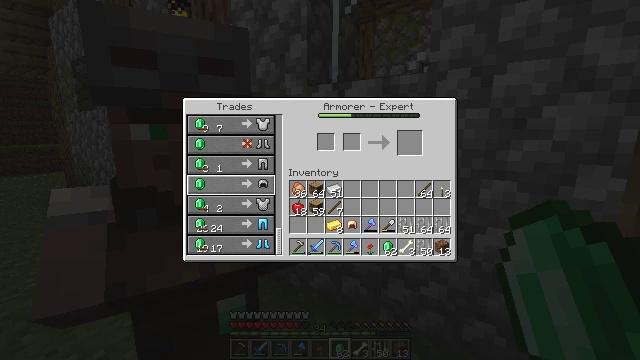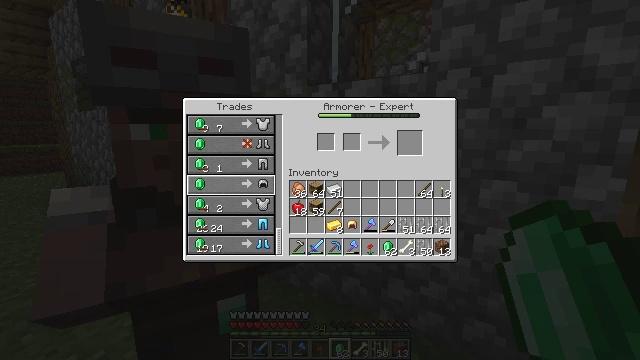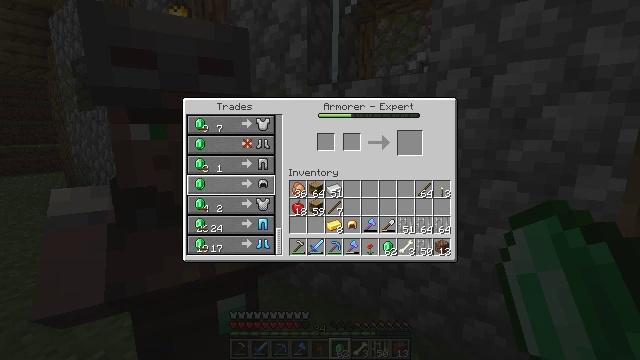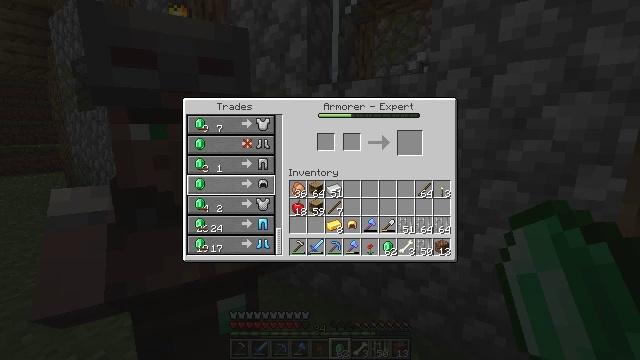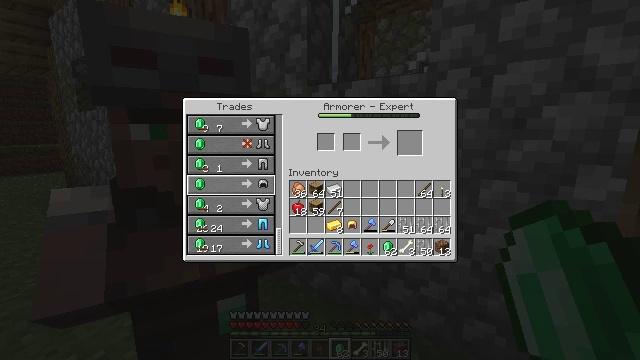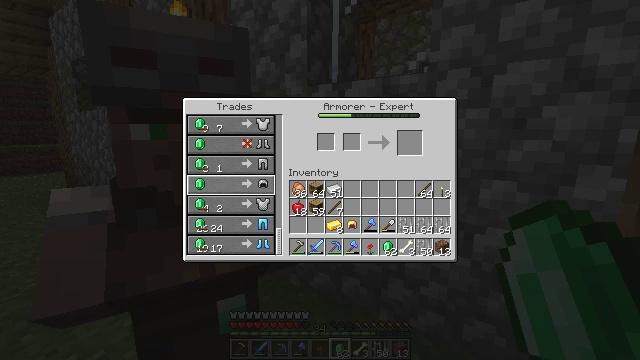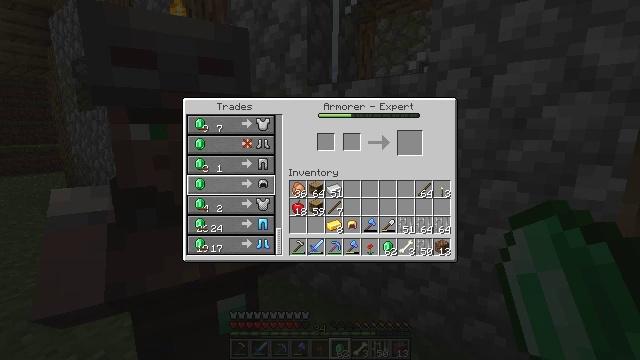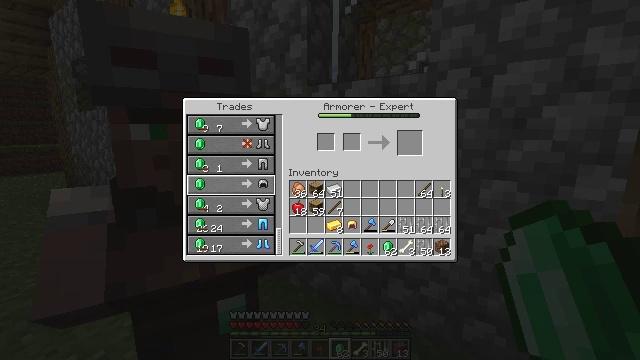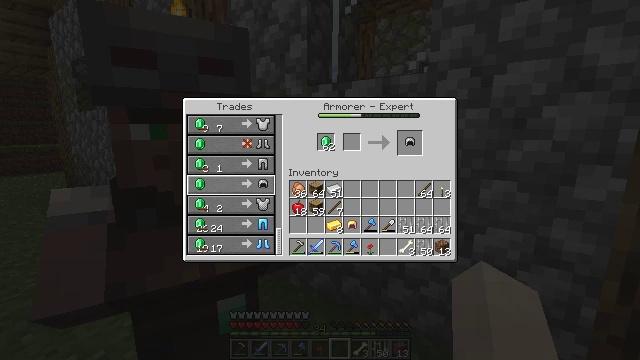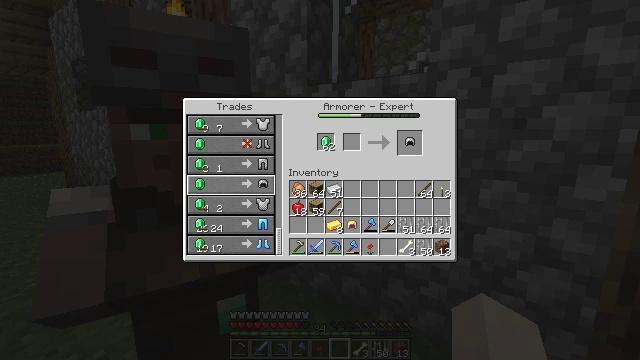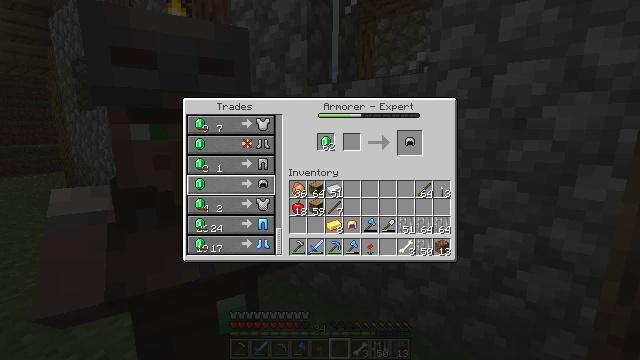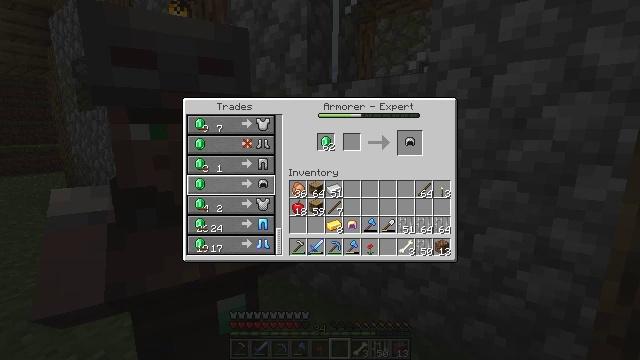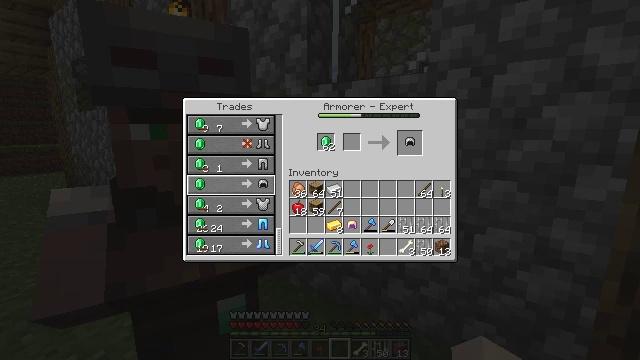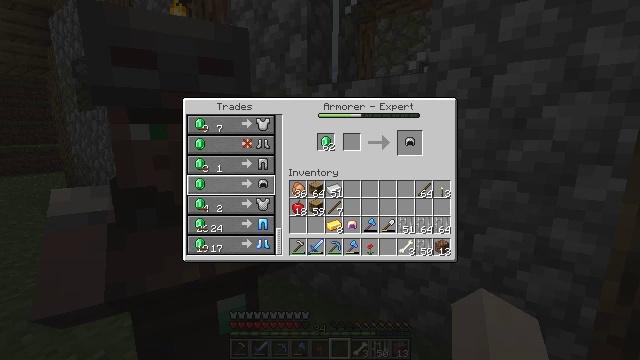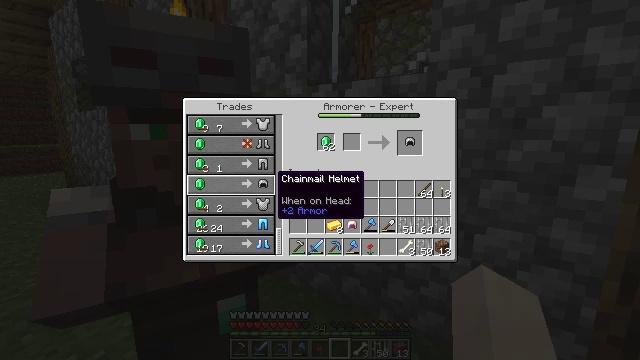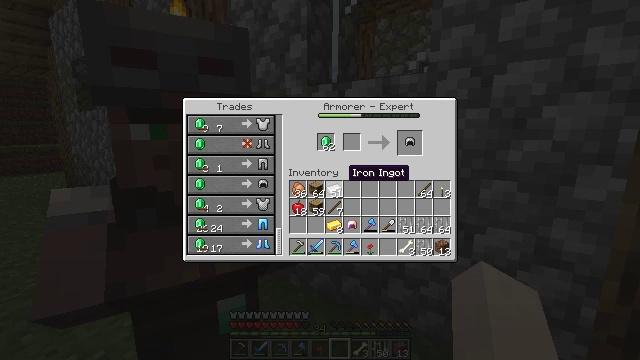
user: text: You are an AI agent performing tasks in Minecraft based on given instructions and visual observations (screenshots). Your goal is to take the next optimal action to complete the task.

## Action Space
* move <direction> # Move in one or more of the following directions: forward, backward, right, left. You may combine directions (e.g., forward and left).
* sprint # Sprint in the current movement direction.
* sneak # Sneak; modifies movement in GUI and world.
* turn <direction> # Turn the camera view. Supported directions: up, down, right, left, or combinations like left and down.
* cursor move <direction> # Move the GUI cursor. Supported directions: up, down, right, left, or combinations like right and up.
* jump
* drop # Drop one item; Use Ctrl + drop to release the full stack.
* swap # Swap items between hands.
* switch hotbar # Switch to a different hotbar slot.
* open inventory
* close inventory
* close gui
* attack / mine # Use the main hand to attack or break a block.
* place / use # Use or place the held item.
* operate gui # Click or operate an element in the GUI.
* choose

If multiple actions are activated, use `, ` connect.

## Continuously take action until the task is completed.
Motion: motion action
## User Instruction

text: Use the crafting table interface to craft a chainmail helmet.
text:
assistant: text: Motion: sneak
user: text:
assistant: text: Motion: sneak
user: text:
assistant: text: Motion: sneak
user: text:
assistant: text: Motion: sneak
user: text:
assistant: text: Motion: sneak
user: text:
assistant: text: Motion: sneak
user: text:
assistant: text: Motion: sneak
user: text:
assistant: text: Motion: sneak, operate gui
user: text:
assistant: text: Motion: sneak, operate gui
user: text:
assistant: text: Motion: sneak, operate gui
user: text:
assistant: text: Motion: sneak
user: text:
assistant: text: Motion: sneak
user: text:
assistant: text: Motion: sneak
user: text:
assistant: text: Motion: sneak, cursor move right
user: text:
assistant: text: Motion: sneak, cursor move right
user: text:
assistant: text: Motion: sneak, cursor move right and up
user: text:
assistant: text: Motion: sneak, cursor move right and up
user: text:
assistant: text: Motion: sneak
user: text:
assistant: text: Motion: sneak
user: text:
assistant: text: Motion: sneak
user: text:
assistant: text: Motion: sneak
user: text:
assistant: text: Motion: sneak
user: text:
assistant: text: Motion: sneak
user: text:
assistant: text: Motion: sneak
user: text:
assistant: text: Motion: sneak
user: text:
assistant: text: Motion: sneak
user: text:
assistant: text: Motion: sneak
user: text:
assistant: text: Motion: sneak
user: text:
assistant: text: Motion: sneak, operate gui
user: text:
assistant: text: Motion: sneak, operate gui